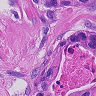
Metastatic tissue present: yes